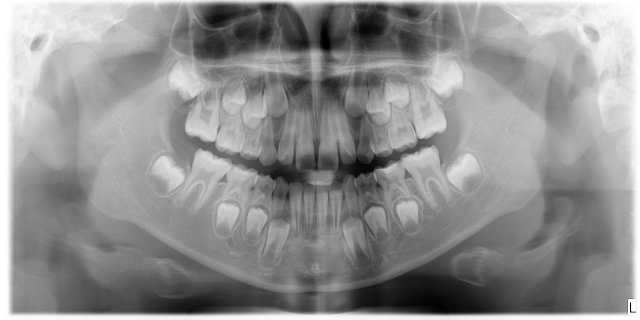
child